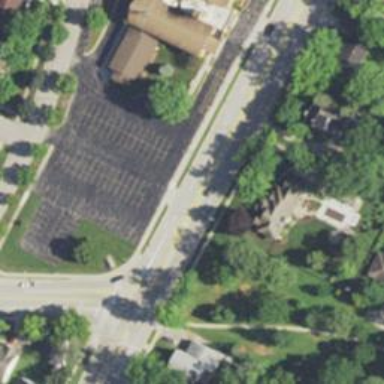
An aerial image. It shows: Road serving as parking aisle.